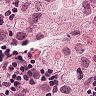
Metastatic tissue present: no